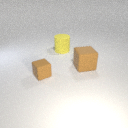
small brown rubber cube to the left of large brown rubber cube